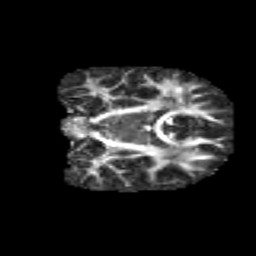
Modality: FA
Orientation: coronal
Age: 10
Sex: male
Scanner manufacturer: siemens
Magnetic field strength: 3 T
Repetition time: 3.8 s
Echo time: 0.07 s